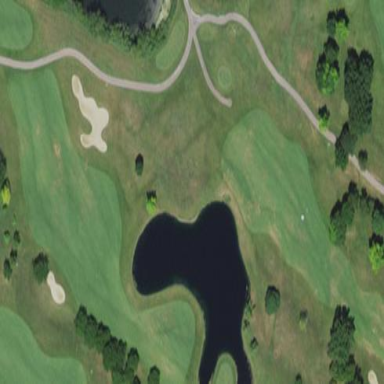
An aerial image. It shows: Scenic view of water hazard on golf course. The natural water feature adds beauty to the landscape.